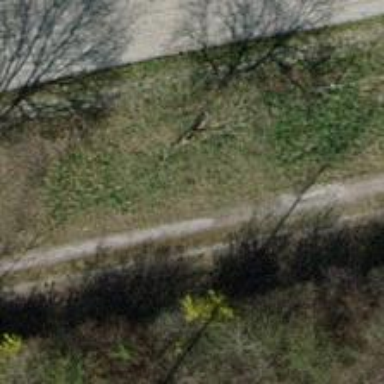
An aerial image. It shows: Beautiful avenue of deciduous trees.